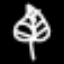
Label: leaf